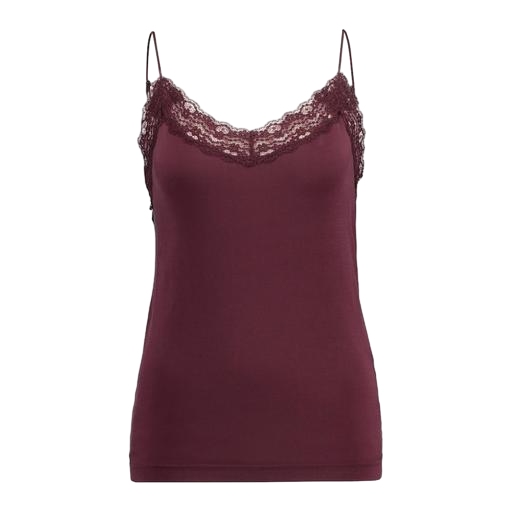
multicolor vila brown lace detail cami, camisole top, lace tank, white background